Question: ## Describe the bug
Adding the fullscreen prop to Modal isn't making the Modal go fullscreen.
## Reproducible Example
Minimal example by using <URL>.
## Expected behavior
The modal to be fullscreen.
## Screenshots
This is the example on Code Sandbox. It's also not working on my app. In my app I'm using the latest version of the react-bootstrap package. The Code Sandbox example is using 1.5.2.

## Environment
- - -
## Additional context
I'm confused because the fullscreen prop seems to be working in the example in the docs. You can run a phone emulator in Chrome <URL> and see it working.
I don't see any important difference between the code in my app and the docs. Am I missing something? Doing something wrong?
Lastly, I am trying to affect only one particular modal in my app, and I only want the modal to go fullscreen when the screen size is small.
Any help is greatly appreciated!
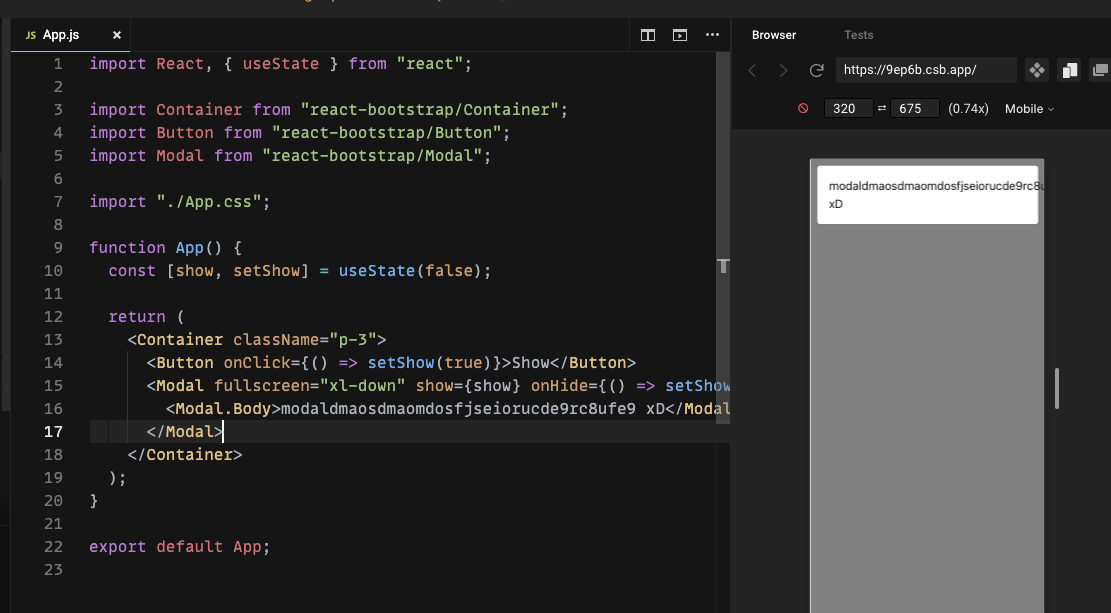
Answer: The answer is that the fullscreen prop on a Bootstrap Modal is only compatible with react-bootstrap version 5. Someone kindly helped me out on <URL>.
To upgrade to Bootstrap 5, run these commands in your terminal:
1. npm uninstall bootstrap
2. npm uninstall react-bootstrap
3. npm install react-bootstrap@next bootstrap@5.1.1
4. Put the following snippet in your index.html file, in your public folder
'''
<link
rel="stylesheet"
href="https://cdn.jsdelivr.net/npm/bootstrap@5.1.1/dist/css/bootstrap.min.css"
integrity="sha384-F3w7mX95PdgyTmZZMECAngseQB83DfGTowi0iMjiWaeVhAn4FJkqJByhZMI3AhiU"
crossorigin="anonymous"
/>
'''
If you don't have Bootstrap already installed then the first two commands won't be necessary.
Note: If your app is using Bootstrap 4, it may not be worth upgrading to Bootstrap 5 just for this prop. There are at least several Bootstrap 4 React components that aren't compatible with Bootstrap 5, (i.e. Form.File, Accordion.Toggle, and InputGroup.Prepend).